Interaction volume radius: 5 \u00c5
Interaction volume height: 25 \u00c5
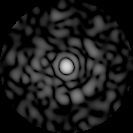
Disorder parameter: 0.8253